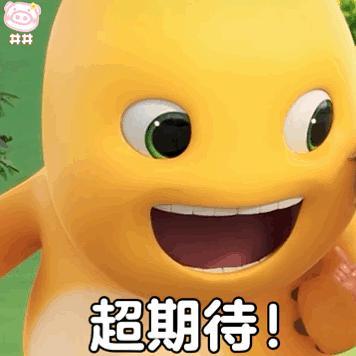
Label: nailong